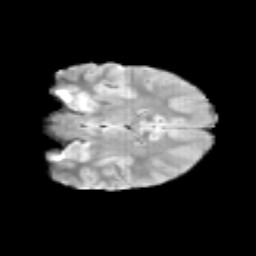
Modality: T2w
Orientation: coronal
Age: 11
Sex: male
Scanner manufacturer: siemens
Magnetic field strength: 3 T
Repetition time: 3.8 s
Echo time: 0.07 s